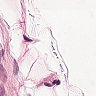
Metastatic tissue present: no